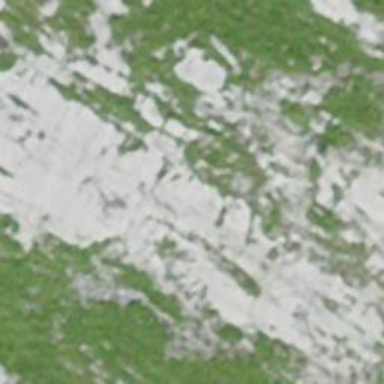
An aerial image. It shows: Natural cliff.